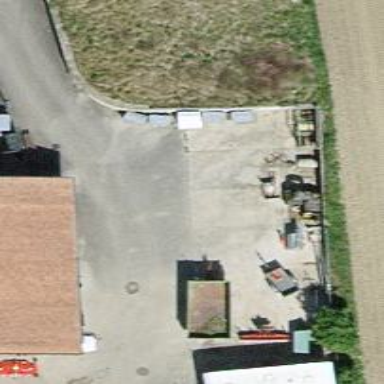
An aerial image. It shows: Recycling centre providing amenities for recycling.